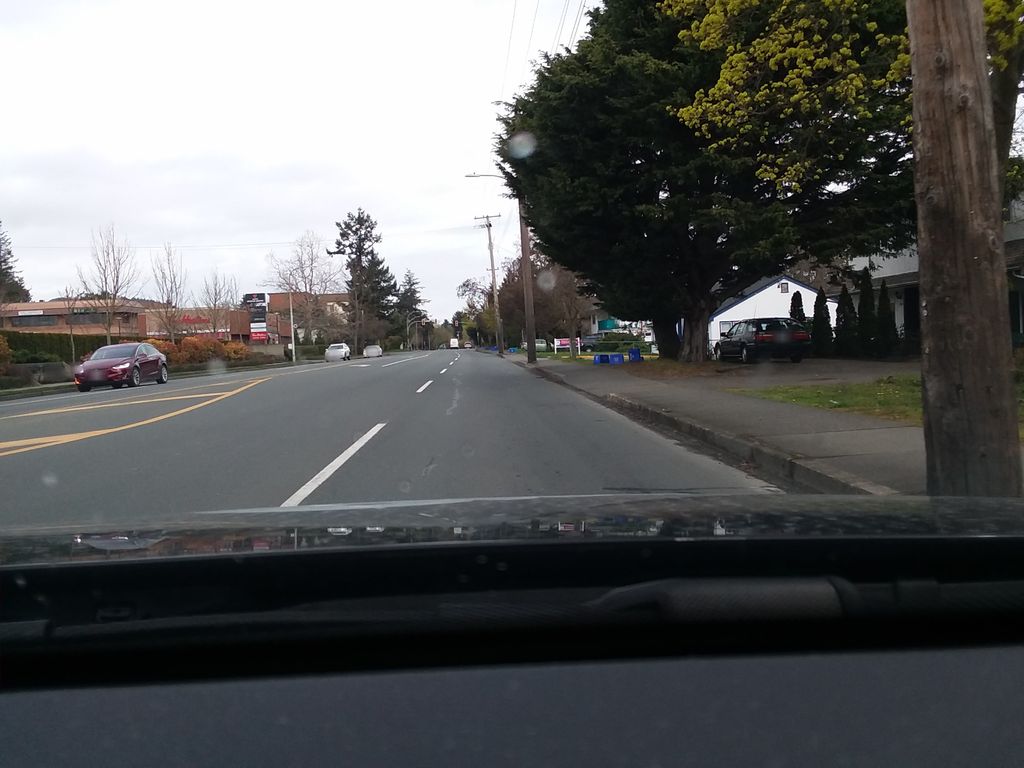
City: victoria